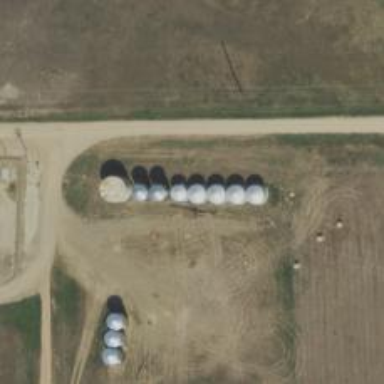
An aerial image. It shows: Silo.